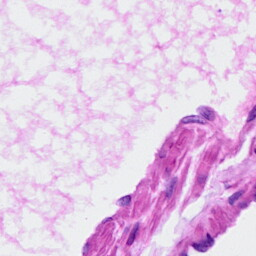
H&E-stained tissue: Ovarian